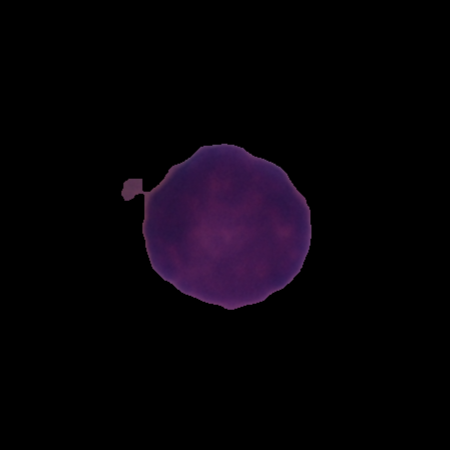
Label: healthy